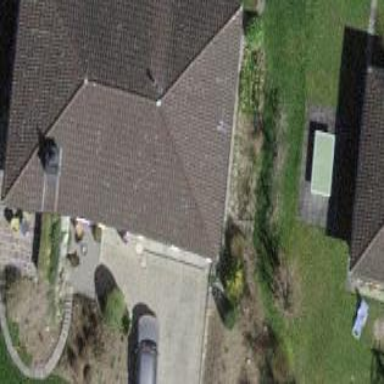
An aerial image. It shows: Simple house.